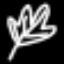
Label: leaf